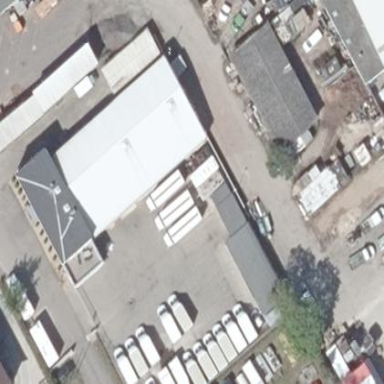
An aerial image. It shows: Commercial building.